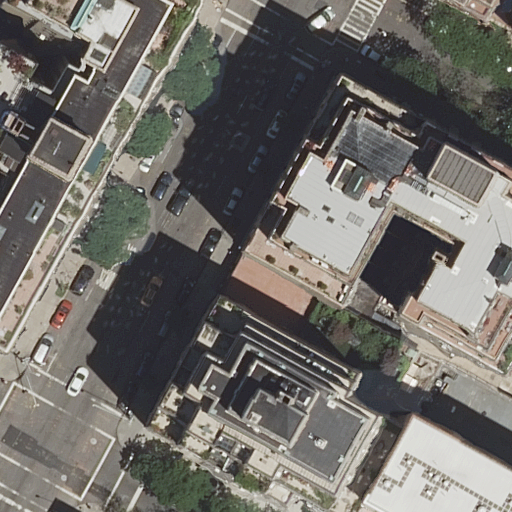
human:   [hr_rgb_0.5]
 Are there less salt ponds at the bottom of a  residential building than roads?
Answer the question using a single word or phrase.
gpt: yes

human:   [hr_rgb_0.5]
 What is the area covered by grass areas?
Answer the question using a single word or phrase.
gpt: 0m2

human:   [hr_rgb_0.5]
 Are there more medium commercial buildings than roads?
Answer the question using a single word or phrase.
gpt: no

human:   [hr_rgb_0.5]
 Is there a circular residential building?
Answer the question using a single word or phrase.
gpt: no

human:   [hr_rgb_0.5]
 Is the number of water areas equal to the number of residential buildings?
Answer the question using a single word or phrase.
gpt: no

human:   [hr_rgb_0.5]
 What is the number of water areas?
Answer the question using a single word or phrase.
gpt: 0

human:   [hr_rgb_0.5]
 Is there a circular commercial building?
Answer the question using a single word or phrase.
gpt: no

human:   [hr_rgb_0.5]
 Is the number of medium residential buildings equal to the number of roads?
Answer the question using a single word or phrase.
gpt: no

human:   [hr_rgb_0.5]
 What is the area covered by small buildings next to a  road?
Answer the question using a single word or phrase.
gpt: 0m2

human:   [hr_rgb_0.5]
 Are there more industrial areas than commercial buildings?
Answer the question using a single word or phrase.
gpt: no

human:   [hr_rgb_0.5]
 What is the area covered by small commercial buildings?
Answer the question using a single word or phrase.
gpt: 0m2

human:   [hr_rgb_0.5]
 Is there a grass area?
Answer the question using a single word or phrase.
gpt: no

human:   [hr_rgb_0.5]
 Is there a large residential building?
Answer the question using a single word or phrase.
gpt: yes

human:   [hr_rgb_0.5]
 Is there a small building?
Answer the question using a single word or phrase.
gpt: no

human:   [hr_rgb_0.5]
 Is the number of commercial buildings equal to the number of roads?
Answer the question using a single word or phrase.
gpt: no

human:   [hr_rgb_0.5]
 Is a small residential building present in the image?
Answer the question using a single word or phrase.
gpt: no

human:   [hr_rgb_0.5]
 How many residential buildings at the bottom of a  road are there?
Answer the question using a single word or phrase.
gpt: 3

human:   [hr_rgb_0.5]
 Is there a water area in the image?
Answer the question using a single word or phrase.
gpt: no

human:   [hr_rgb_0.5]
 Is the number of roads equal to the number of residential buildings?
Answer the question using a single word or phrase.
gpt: no

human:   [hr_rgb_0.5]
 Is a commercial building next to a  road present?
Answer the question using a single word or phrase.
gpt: no

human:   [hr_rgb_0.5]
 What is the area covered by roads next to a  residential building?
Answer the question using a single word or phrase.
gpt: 0m2

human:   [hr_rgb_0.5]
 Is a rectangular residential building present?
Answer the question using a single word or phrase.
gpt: yes

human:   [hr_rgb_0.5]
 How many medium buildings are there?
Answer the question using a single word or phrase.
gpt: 2

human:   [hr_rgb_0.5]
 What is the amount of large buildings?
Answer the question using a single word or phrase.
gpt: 3

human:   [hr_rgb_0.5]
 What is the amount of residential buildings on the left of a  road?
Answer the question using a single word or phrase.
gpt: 2

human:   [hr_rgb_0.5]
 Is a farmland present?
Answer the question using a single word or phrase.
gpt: no

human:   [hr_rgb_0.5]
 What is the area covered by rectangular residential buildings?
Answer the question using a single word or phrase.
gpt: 849m2

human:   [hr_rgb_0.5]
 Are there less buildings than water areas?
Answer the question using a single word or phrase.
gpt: no

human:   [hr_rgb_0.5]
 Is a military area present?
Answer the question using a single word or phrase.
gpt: no

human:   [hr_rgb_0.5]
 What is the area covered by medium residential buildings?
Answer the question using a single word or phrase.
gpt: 849m2

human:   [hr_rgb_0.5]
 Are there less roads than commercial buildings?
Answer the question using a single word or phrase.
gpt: no

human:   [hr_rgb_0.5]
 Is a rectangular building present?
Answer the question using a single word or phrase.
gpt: yes

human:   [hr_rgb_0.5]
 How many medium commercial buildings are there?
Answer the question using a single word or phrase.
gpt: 0

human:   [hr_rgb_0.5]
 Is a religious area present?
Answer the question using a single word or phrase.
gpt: no

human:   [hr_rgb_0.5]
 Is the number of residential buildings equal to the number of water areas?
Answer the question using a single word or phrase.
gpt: no

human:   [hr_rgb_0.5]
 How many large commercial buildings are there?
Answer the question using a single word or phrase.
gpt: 0